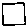
Label: square